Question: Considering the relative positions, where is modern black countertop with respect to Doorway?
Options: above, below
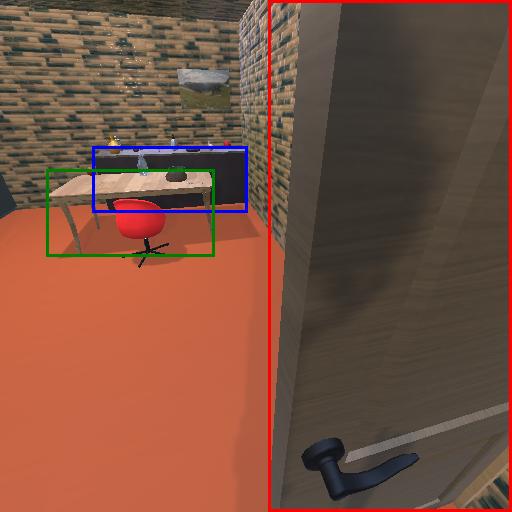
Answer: above